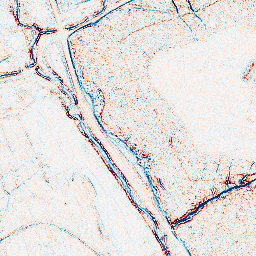
Category: edge_preserving
Decomposition family: bilateral
Decomposition parameters: d: 5
sigma_color: 75
sigma_space: 50
Upsampling method: quartic
Upsampling parameters: scale: 2
Upsampling scale: 2